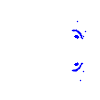
Particle: proton